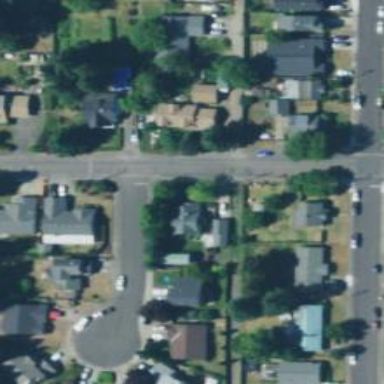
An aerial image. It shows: Residential road with sidewalk on the left.